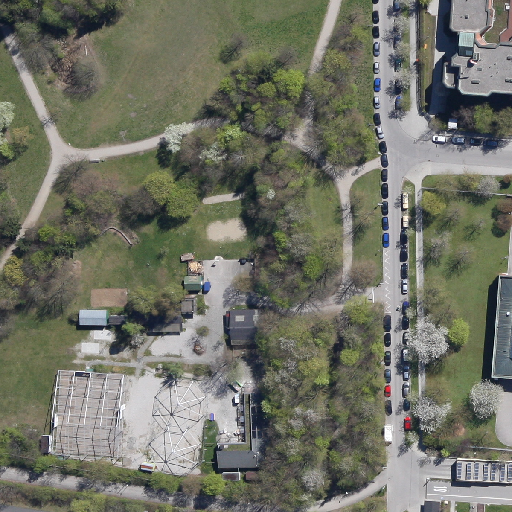
Referring expression: vehicle